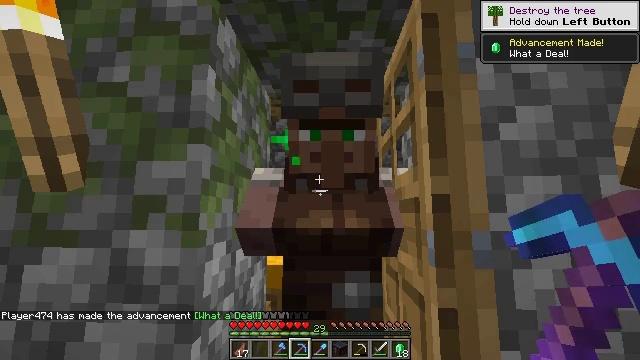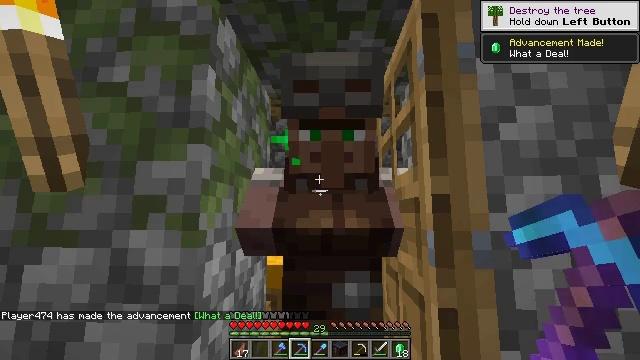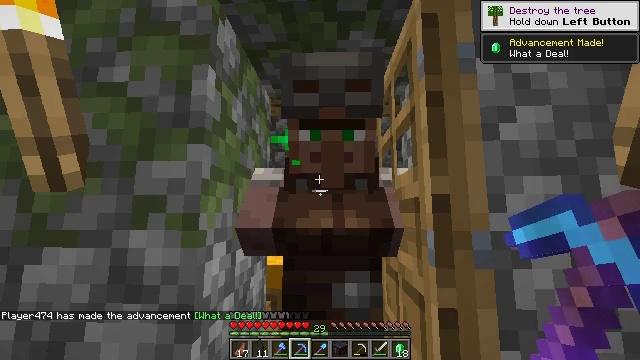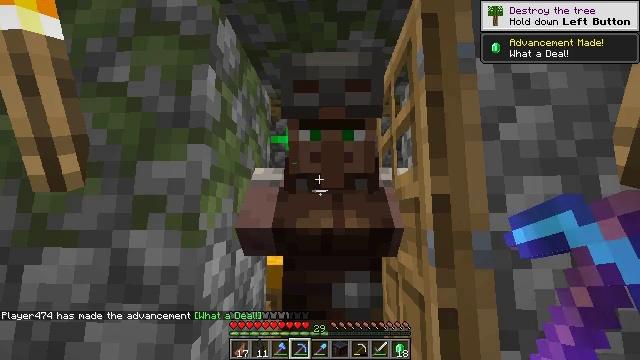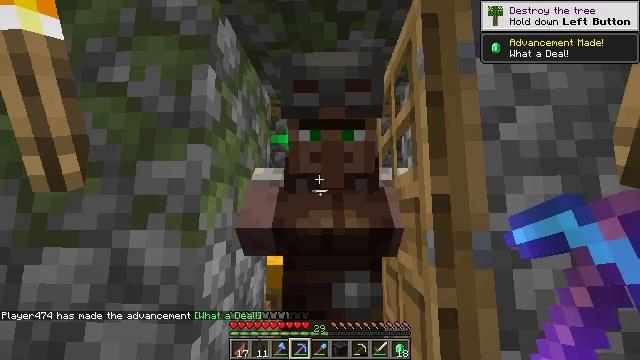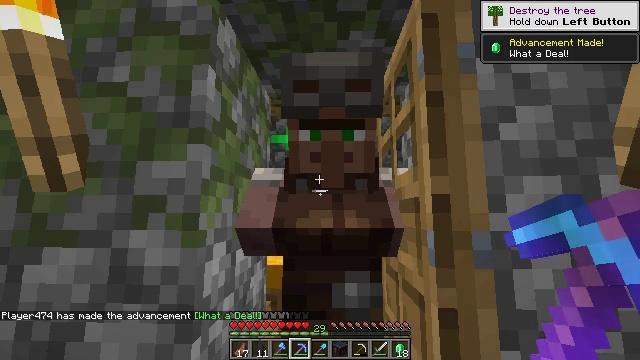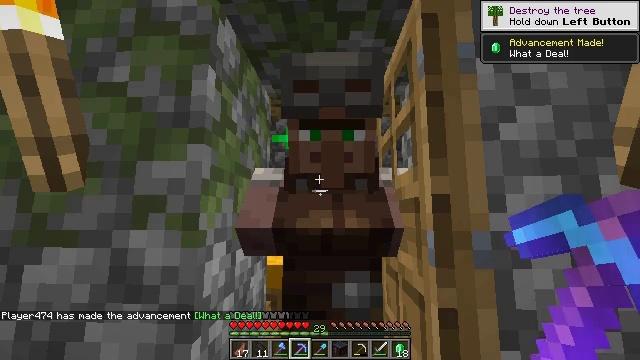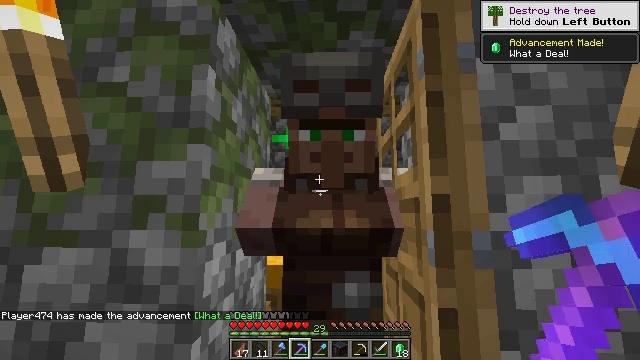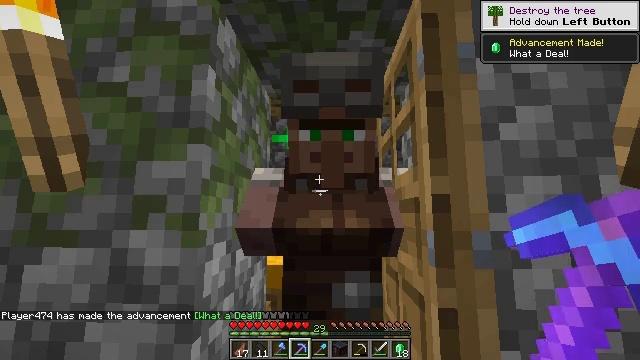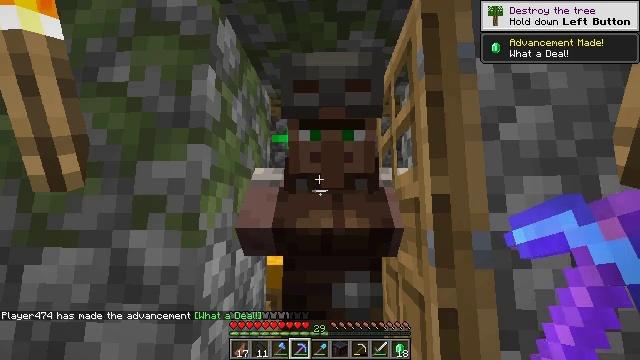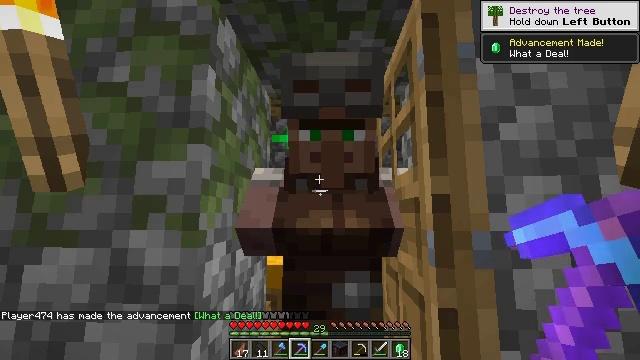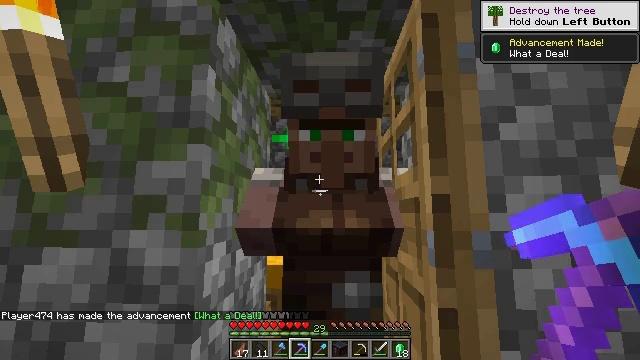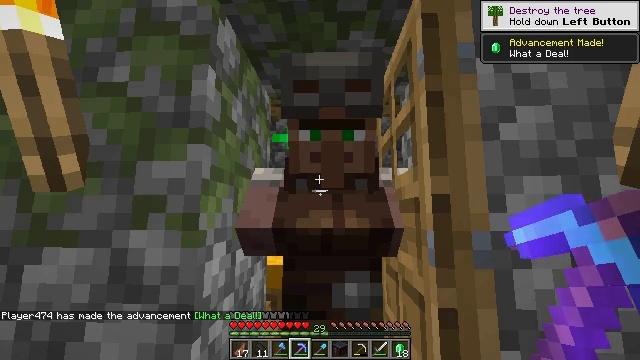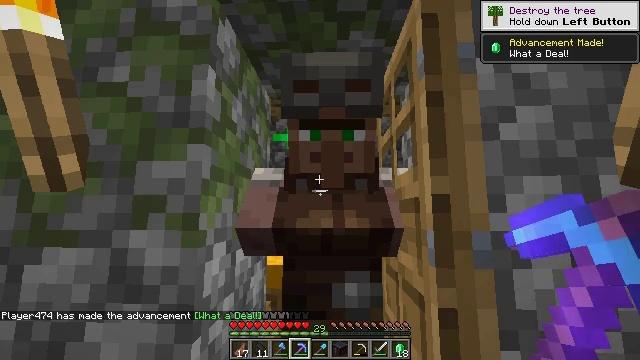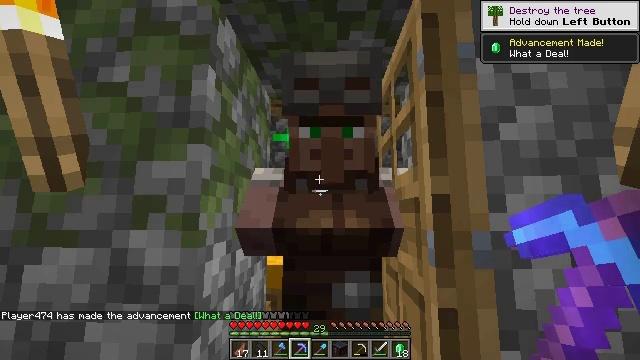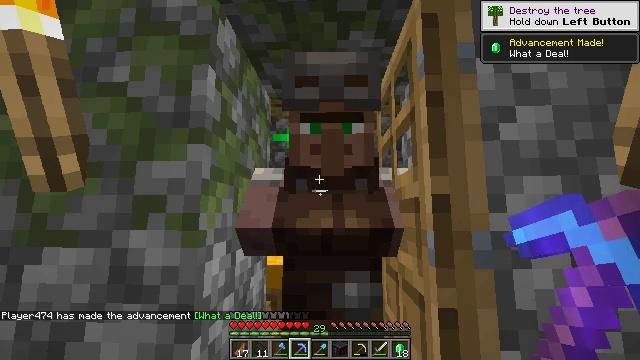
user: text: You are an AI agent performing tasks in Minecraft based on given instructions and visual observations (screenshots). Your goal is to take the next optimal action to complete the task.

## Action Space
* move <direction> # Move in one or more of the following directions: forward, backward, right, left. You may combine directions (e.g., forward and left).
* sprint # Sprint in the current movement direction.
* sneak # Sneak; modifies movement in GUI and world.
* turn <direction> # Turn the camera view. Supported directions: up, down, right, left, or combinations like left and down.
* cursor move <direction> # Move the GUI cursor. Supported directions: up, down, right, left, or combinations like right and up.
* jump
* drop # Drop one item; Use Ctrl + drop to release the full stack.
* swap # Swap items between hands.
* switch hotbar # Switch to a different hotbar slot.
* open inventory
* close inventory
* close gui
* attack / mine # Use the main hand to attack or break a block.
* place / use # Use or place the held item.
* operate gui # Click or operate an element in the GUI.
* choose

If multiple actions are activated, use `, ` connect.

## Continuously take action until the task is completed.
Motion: motion action
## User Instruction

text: Get your chainmail boots by crafting them in a crafting table.
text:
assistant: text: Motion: no_op
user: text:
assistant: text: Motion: no_op
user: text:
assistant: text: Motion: no_op
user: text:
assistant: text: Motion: no_op
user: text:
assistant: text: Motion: no_op
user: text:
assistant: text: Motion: no_op
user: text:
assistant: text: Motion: no_op
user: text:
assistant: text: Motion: no_op
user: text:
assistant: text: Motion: no_op
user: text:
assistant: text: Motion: no_op
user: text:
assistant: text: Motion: no_op
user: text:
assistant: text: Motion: no_op
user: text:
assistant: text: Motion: no_op
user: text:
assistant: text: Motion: no_op
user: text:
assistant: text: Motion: no_op
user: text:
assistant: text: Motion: no_op
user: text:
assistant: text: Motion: no_op
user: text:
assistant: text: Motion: no_op
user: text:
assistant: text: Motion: no_op
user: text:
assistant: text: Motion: no_op
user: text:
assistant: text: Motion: no_op
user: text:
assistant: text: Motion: no_op
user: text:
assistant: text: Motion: no_op
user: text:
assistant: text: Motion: no_op
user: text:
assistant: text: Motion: no_op
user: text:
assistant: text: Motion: no_op
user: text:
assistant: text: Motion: no_op
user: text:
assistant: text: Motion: no_op
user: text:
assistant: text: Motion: no_op
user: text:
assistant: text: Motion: no_op